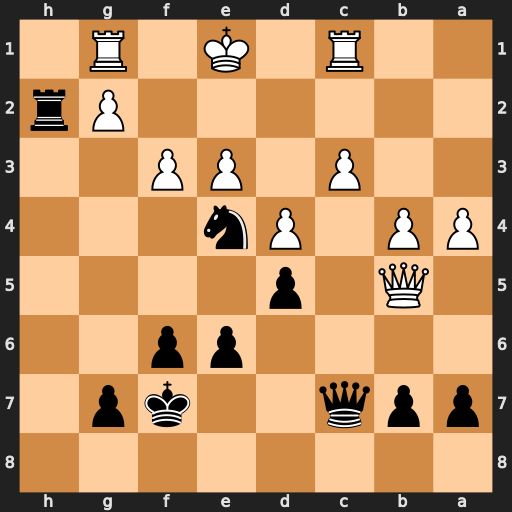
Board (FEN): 8/ppq2kp1/4pp2/1Q1p4/PP1Pn3/2P1PP2/6Pr/2R1K1R1
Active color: b
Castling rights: -
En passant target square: -
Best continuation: Qg3+ Kd1 Qf2